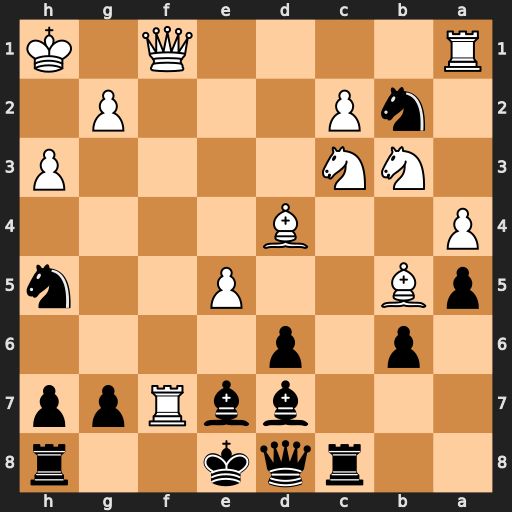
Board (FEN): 2rqk2r/3bbRpp/1p1p4/pB2P2n/P2B4/1NN4P/1nP3P1/R4Q1K
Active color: b
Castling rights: k
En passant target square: -
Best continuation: Ng3+ Kh2 Nxf1+